Question: Count the number of objects in the diagram.
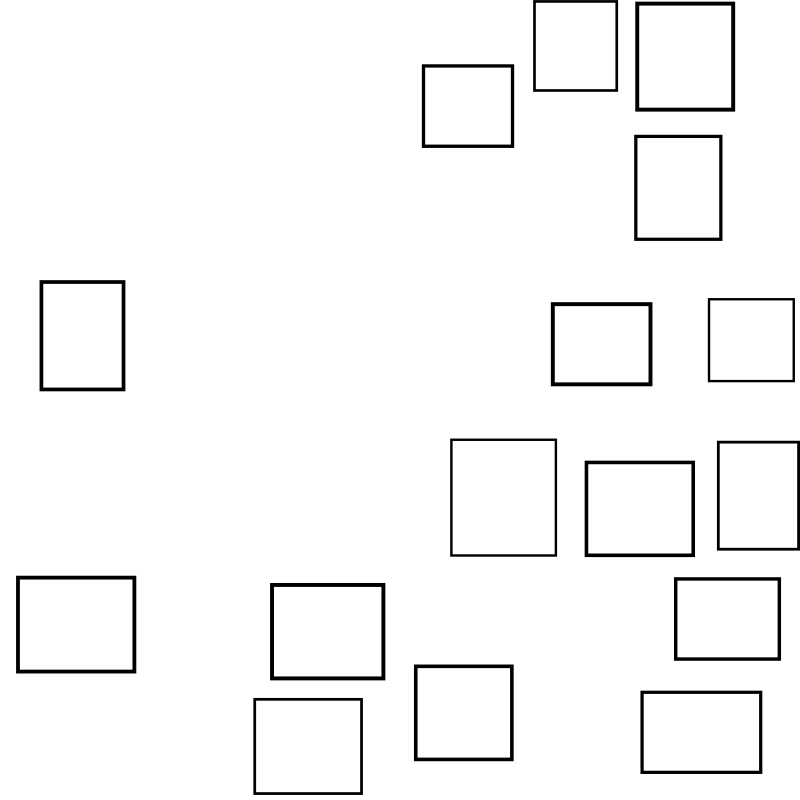
Answer: 16